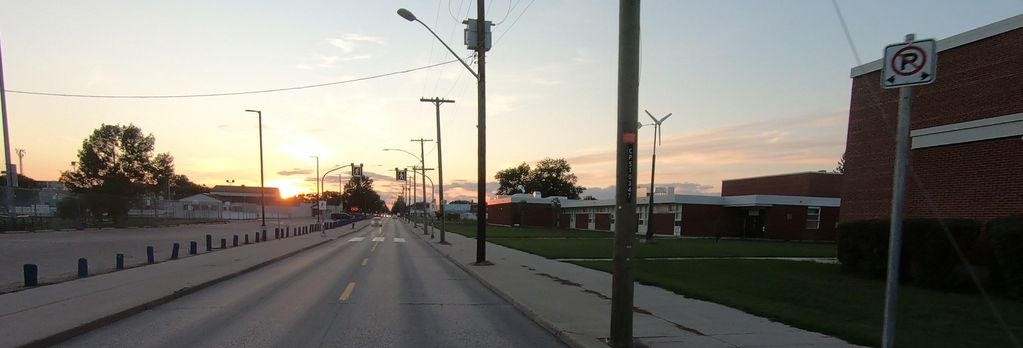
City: winnipeg